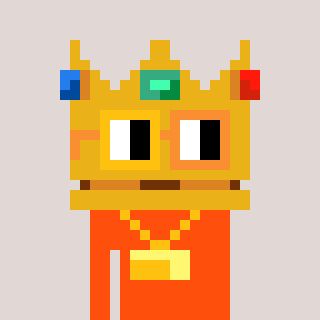
a pixel art character with square yellow and orange glasses, a crown-shaped head and a orange-colored body on a warm background